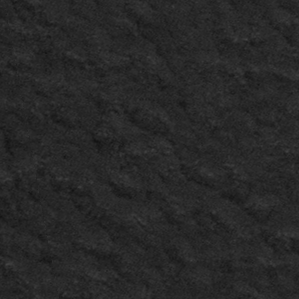
Label: frost